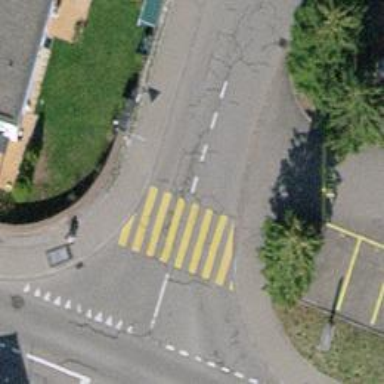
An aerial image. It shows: Uncontrolled footway crossing with markings.